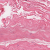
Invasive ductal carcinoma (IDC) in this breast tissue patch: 0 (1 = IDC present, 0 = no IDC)